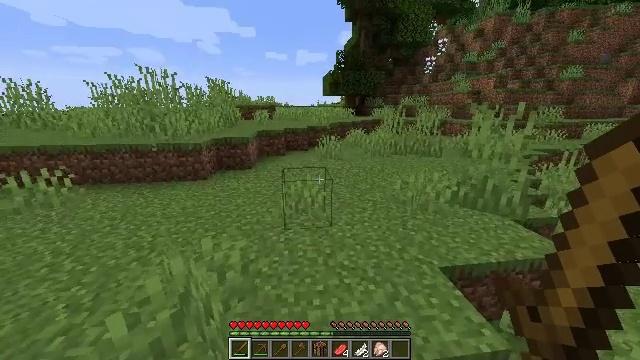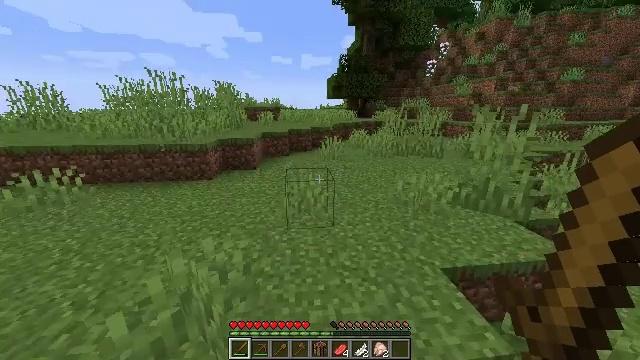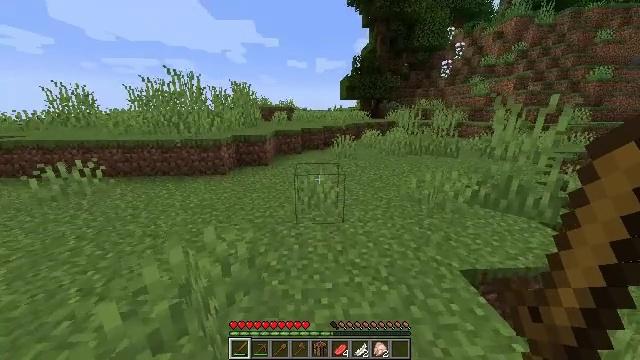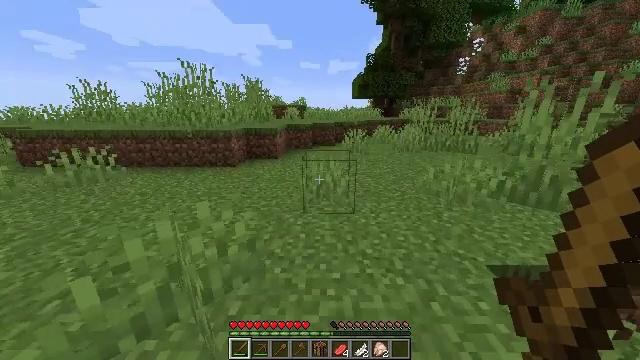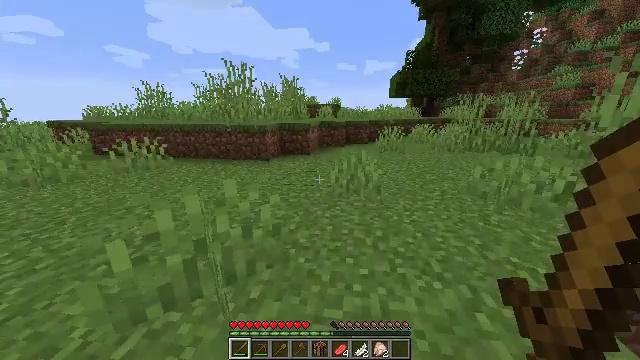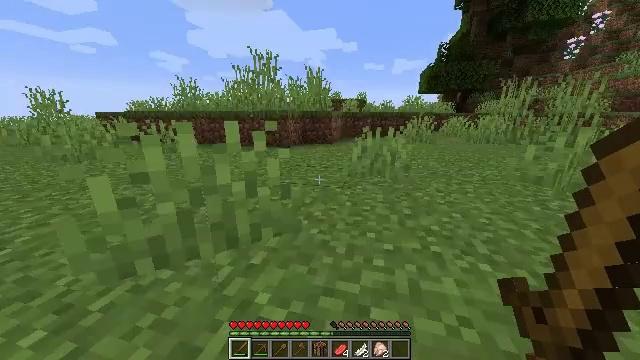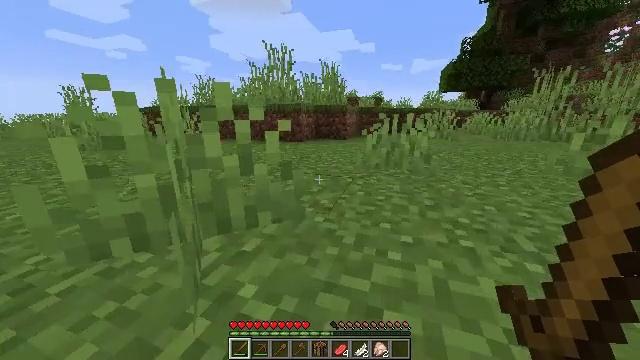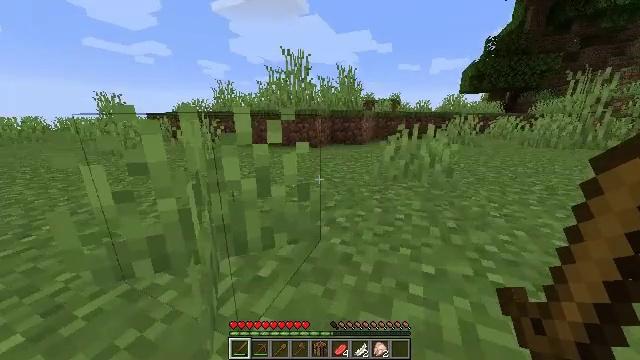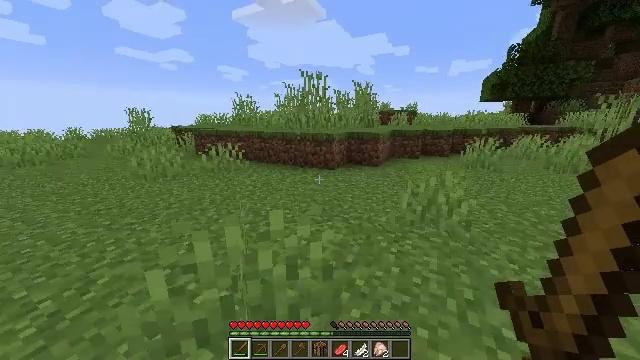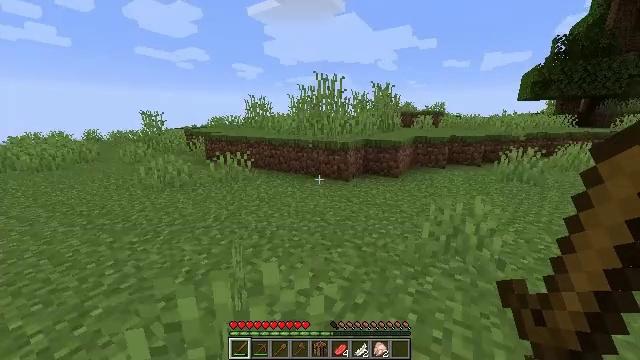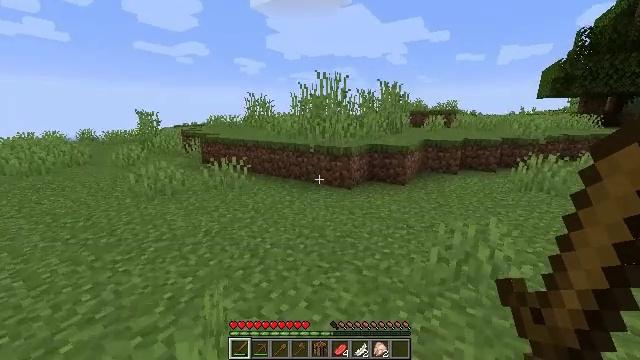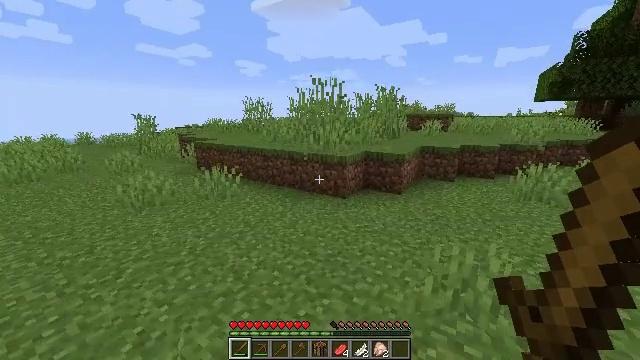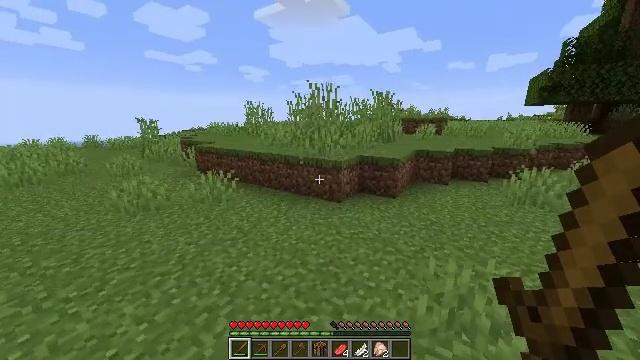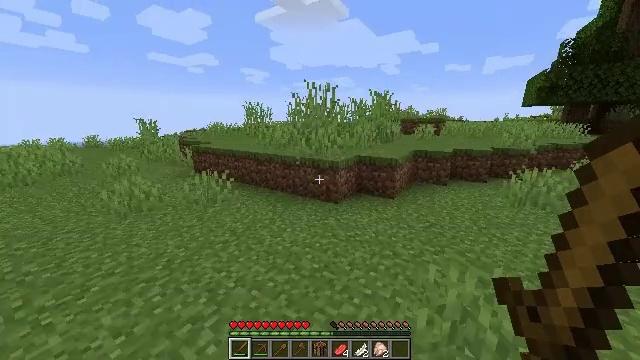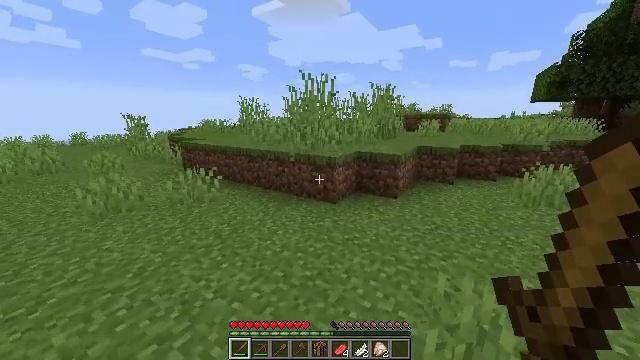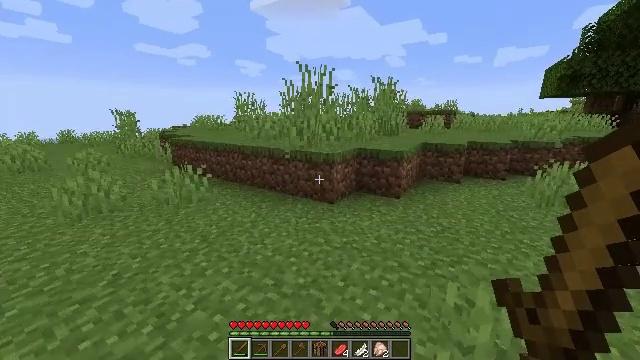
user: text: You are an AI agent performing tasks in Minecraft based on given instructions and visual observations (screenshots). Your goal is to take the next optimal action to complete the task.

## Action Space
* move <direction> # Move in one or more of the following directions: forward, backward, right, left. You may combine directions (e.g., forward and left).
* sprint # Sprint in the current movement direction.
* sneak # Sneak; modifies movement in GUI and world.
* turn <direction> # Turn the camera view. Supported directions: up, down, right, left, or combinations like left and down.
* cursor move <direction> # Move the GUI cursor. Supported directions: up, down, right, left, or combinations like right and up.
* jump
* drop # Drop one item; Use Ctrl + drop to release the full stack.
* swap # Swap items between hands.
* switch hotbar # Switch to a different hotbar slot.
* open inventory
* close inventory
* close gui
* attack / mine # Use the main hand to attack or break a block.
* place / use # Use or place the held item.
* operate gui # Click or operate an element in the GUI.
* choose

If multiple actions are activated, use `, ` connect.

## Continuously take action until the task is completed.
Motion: motion action
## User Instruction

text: Collect the grass block using a shovel.
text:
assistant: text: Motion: move forward, sprint, jump
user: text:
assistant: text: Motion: move forward, sprint, turn left, jump
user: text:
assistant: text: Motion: move forward, sprint, turn left, jump
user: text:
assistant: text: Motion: move forward, sprint, turn left, jump
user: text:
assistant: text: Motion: move forward, sprint, turn left, jump
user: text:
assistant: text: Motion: move forward, sprint, turn left, jump
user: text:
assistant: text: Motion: move forward, sprint, turn left, jump
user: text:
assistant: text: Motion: move forward, sprint, turn left, jump
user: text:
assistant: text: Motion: move forward, sprint, turn left, jump
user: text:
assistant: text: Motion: move forward, sprint, turn left, jump
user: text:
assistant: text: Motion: move forward, sprint, jump
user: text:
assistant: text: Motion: move forward, sprint, jump
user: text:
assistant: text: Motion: move forward, sprint, jump
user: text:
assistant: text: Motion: move forward, sprint, jump
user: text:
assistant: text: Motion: move forward, sprint, jump
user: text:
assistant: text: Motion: move forward, sprint, jump
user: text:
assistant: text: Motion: move forward, sprint, jump
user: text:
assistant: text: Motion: move forward, sprint, jump
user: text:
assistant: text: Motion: move forward, sprint, jump
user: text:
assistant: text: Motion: move forward, sprint, jump
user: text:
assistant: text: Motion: move forward, sprint, jump
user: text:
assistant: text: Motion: move forward, sprint
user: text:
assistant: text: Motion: move forward, sprint
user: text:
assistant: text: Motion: move forward, sprint
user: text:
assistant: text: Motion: move forward, sprint
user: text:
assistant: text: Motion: move forward, sprint
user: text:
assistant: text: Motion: move forward, sprint
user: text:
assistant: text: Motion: move forward, sprint
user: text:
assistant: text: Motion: move forward, sprint
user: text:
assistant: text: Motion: move forward, sprint